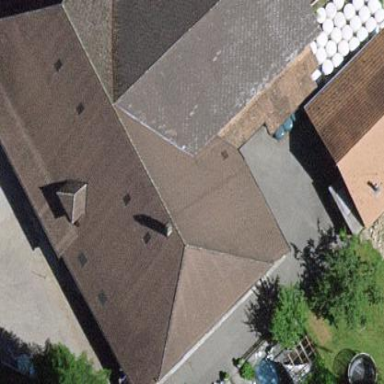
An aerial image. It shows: Farm building.